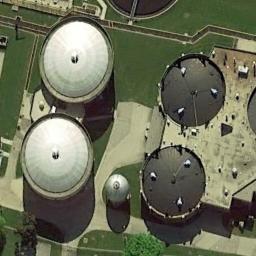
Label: storage_tank